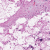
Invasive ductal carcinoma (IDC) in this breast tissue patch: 0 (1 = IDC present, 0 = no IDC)